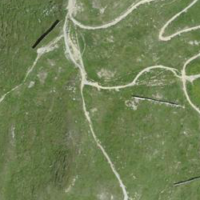
EUNIS habitat code: 26
Species observed at this site:
Campanula thyrsoides